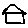
Label: house